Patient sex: F
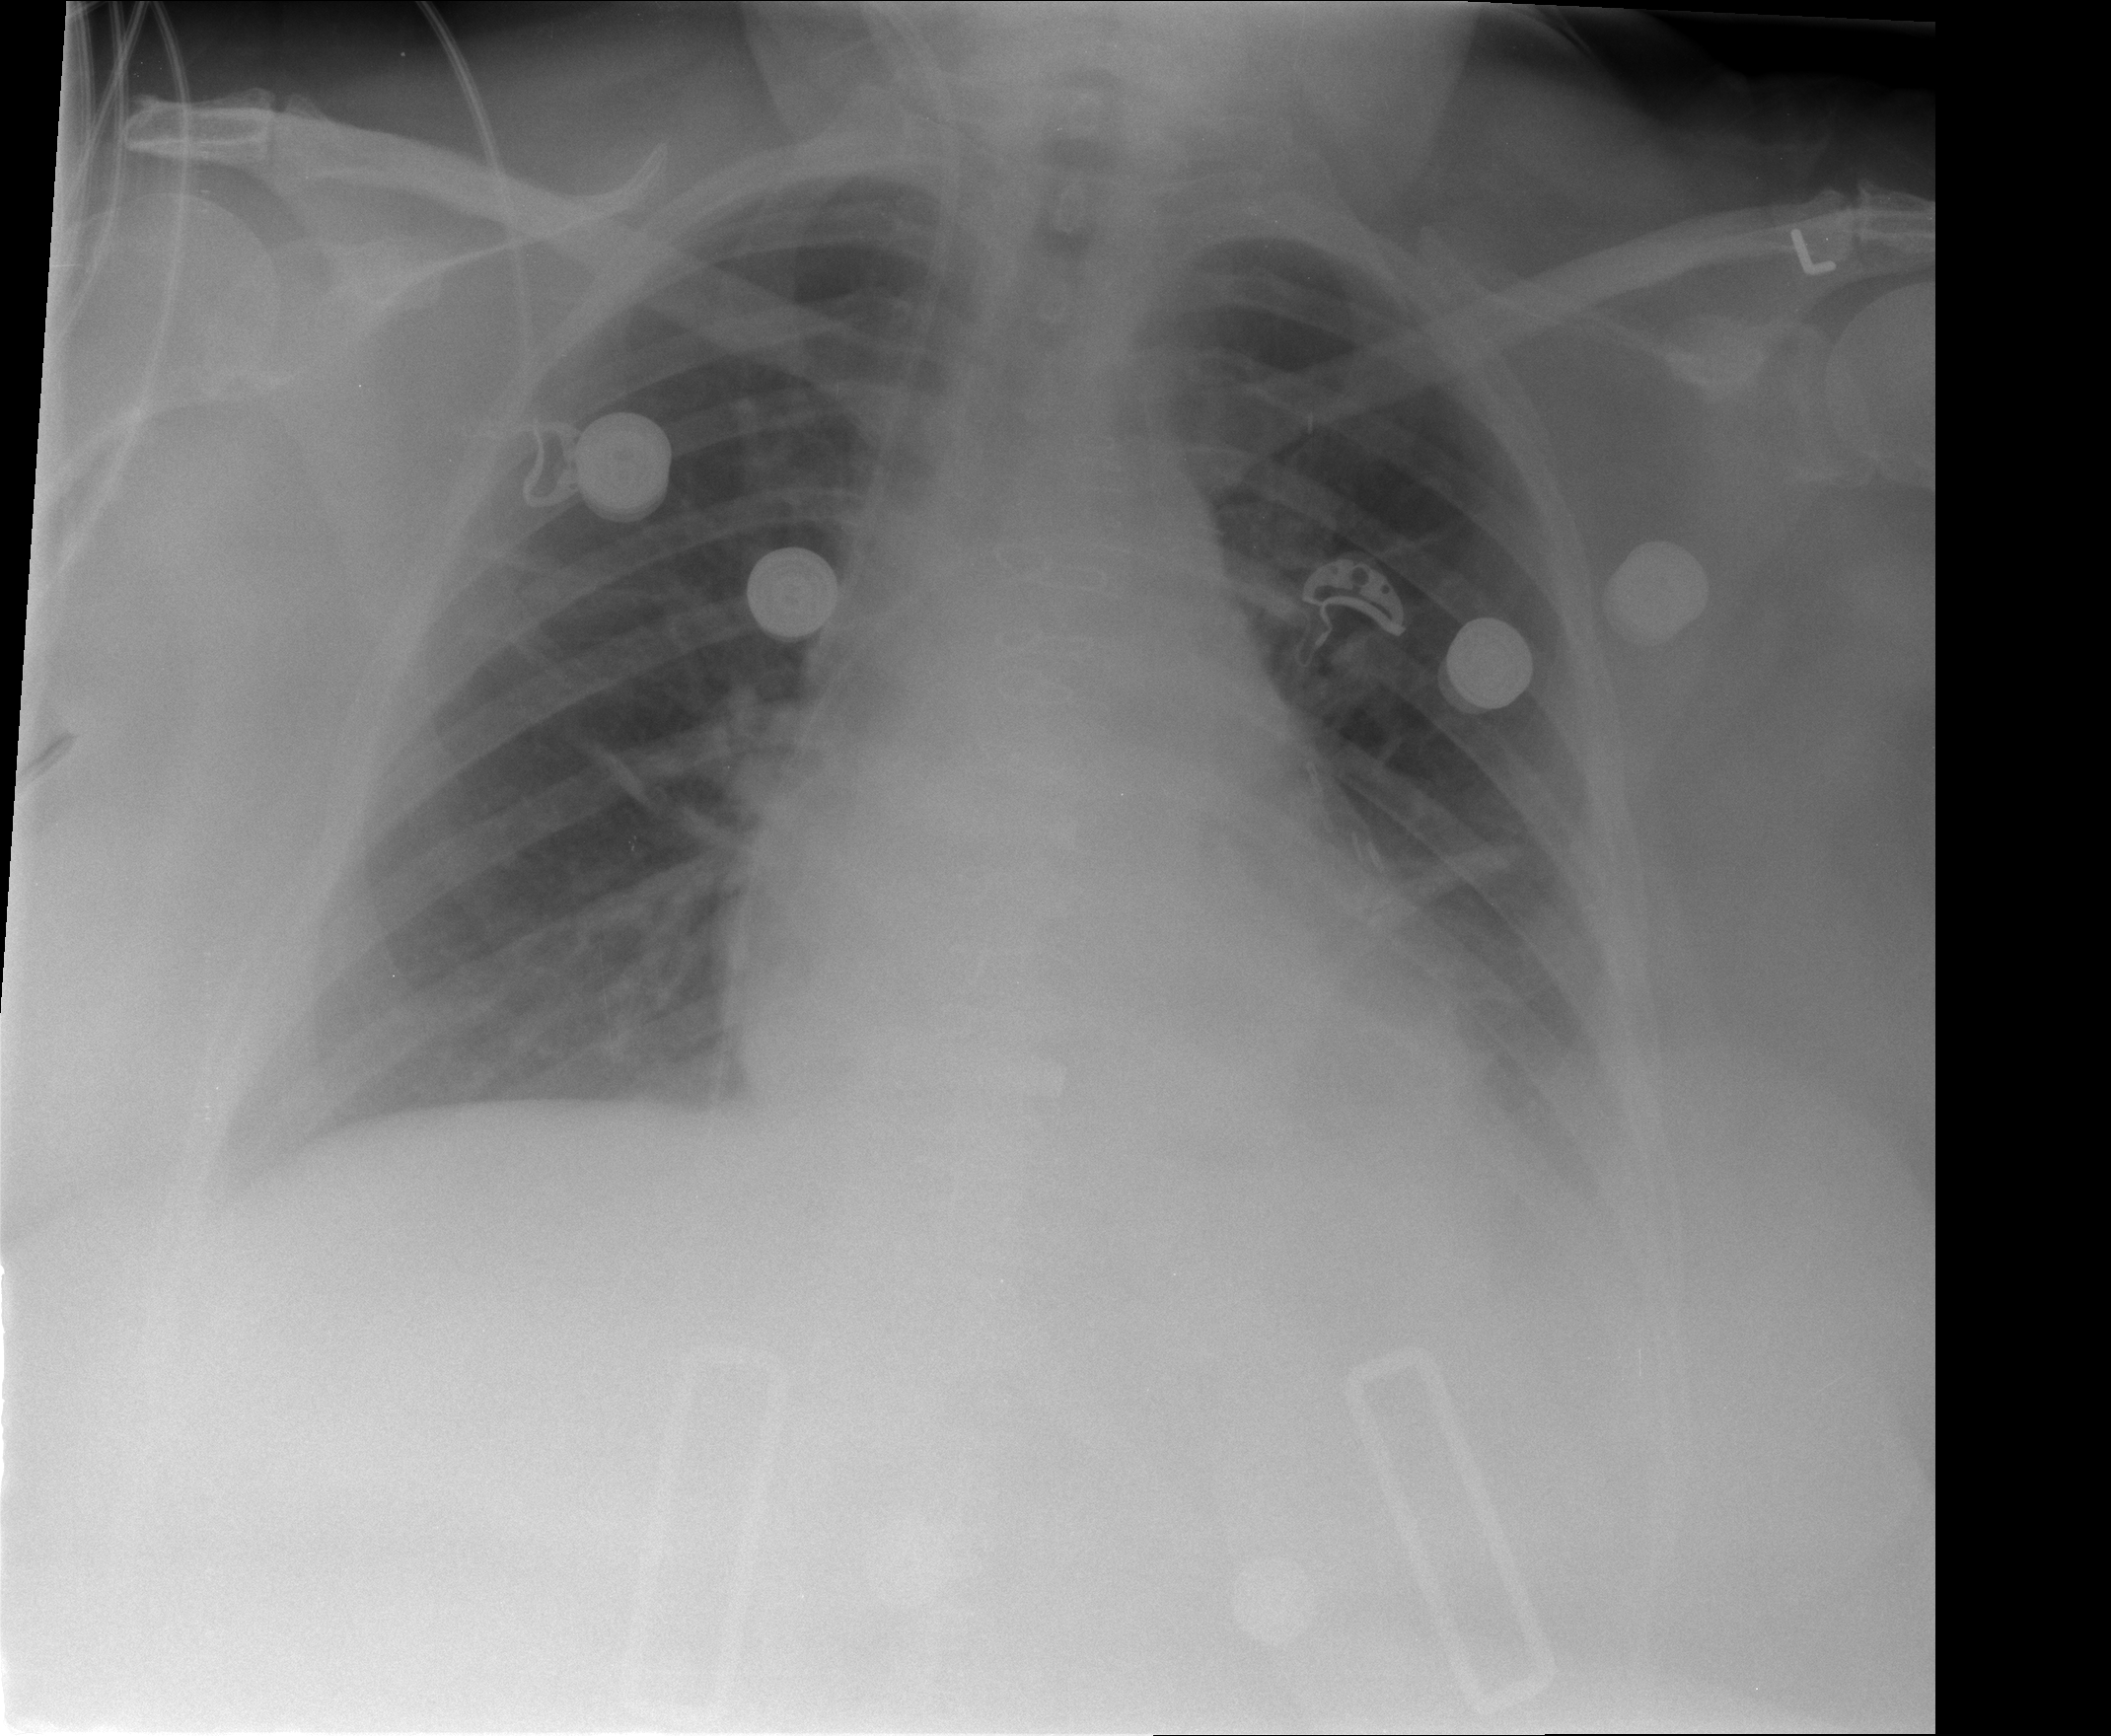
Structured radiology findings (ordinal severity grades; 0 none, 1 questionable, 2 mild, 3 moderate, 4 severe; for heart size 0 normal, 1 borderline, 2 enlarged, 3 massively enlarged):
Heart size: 1
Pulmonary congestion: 2
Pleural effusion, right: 1
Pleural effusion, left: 2
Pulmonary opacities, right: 0
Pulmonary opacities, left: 0
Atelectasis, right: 2
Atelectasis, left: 2